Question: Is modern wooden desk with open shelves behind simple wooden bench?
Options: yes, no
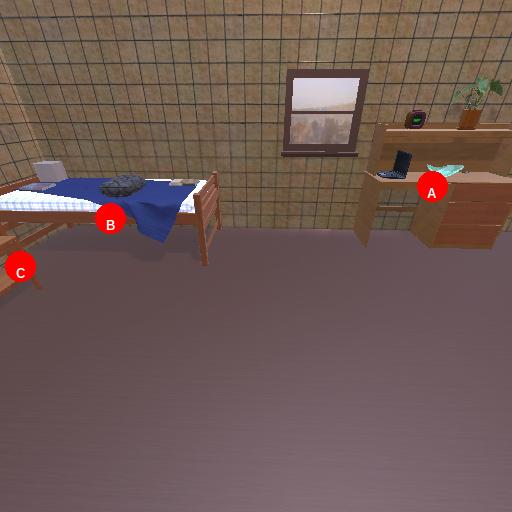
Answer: yes